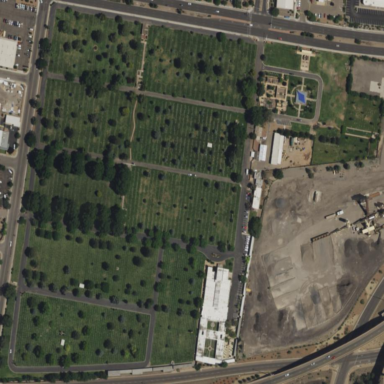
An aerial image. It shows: Cemetery.